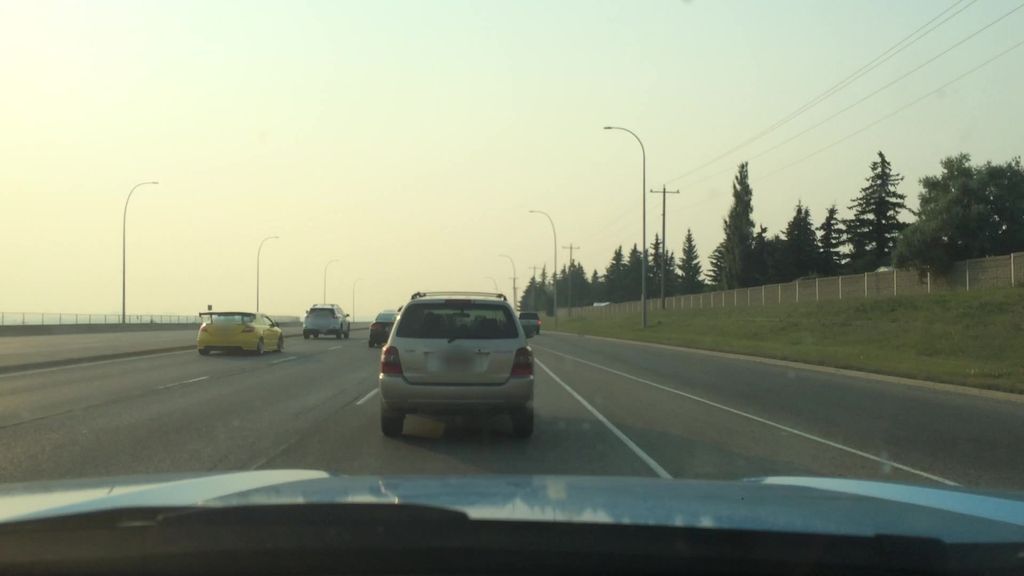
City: calgary